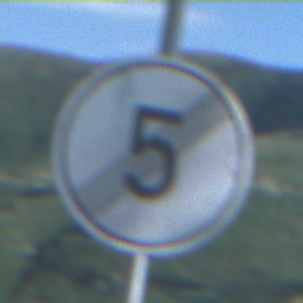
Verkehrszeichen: EndeGeschwindigkeit5
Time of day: Night
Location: Outdoor (Nature)
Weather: PartlyCloudy
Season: NotSpecified
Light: Natural